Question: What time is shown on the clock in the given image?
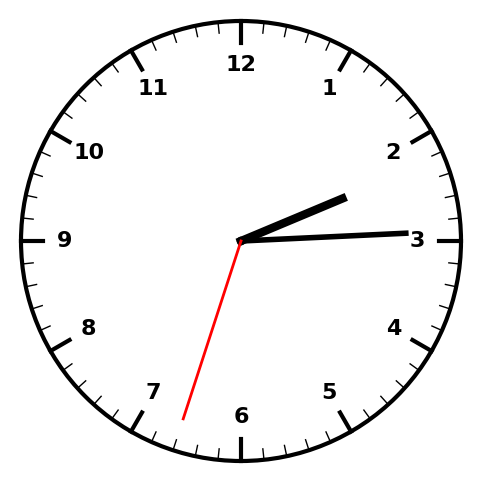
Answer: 02:14:33